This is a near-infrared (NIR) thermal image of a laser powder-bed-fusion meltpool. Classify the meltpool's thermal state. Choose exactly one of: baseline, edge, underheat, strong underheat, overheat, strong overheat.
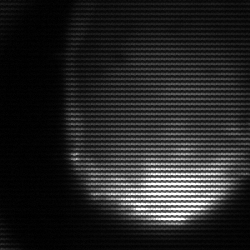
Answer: edge